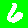
Digit: 6